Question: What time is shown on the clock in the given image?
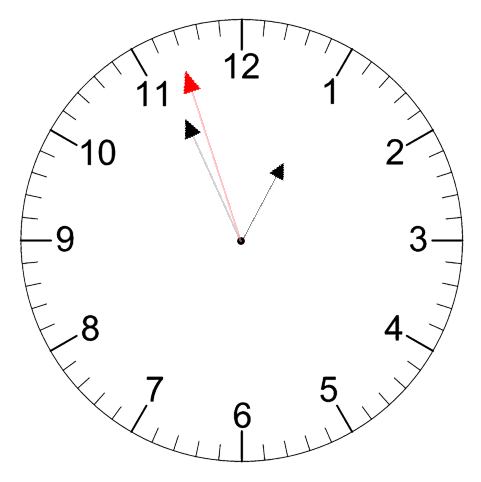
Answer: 12:55:57